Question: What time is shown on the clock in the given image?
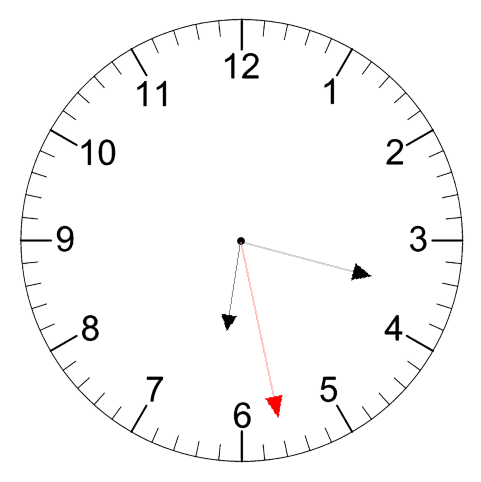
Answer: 06:17:28